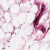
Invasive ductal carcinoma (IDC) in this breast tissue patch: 0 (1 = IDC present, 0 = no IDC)